Question: I am following this tutorial to create a chat server:
<URL>
What for whatever reason the textarea and input area in my program are not conforming to the correct width of 300px. I have checked similar threads and overlooked this video for the last two hours looking for a typo. So why are two of my componets not conforming to 300px? I downloaded a chrome ruler app and they measured around 280px instead of 300px.
I am a noob at css so point out any bad code practices I have please!
Here is the code:
'''
<!DOCTYPE hmtl>
<html>
<head>
<title>Chat</title>
<link rel="stylesheet" href="css/style.css">
</head>
<body class = "body">
<div class="chat">
<input type ="text" class = "chat-name" placeholder= "Enter Your Name">
<div class = "chat-messages">
</div>
<textarea placeholder= "Type Your Message"></textarea>
<div class = "chat-status"> Status: <span>Idle</span></div>
</div>
</body>
</html>
body, textarea, input
{
font: 14px "Trebuchet MS", sans-serif;
}
.chat{
max-width: 300px;
}
.chat-messages, .chat-name, .chat textarea {
border: 1px solid #bbb;
}
.chat-messages {
width: 100%;
height: 300px;
overflow-y: scroll;
padding: 10px;
}
.chat-name {
width: 100%;
padding: 10px;
border-bottom: 0;
margin: 0;
}
.chat textarea {
width: 100%;
padding: 10px;
border-top: 0;
margin: 0;
max-width: 100%;
}
.chat-status {
color: #bbb;
}
.chat textarea, .chat-name{
outline: none;
}
'''
EDIT: here is jfiddle: <URL>
Also here is a photo of what it looks like:
EDIT #2: So it works on jfiddle, works on some other users computers, but does not work on mine. I have this exact code copy and pasted in my editor.
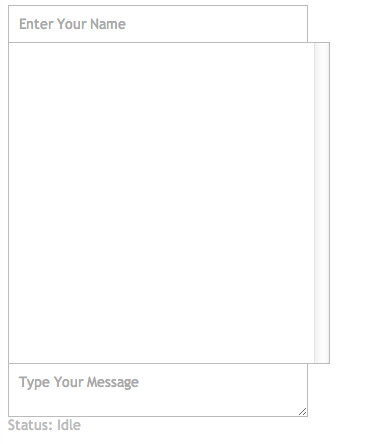
Answer: Remove the 'width:100%' for .chat_message class